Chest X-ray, PA view. Patient: 47 years old, sex M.
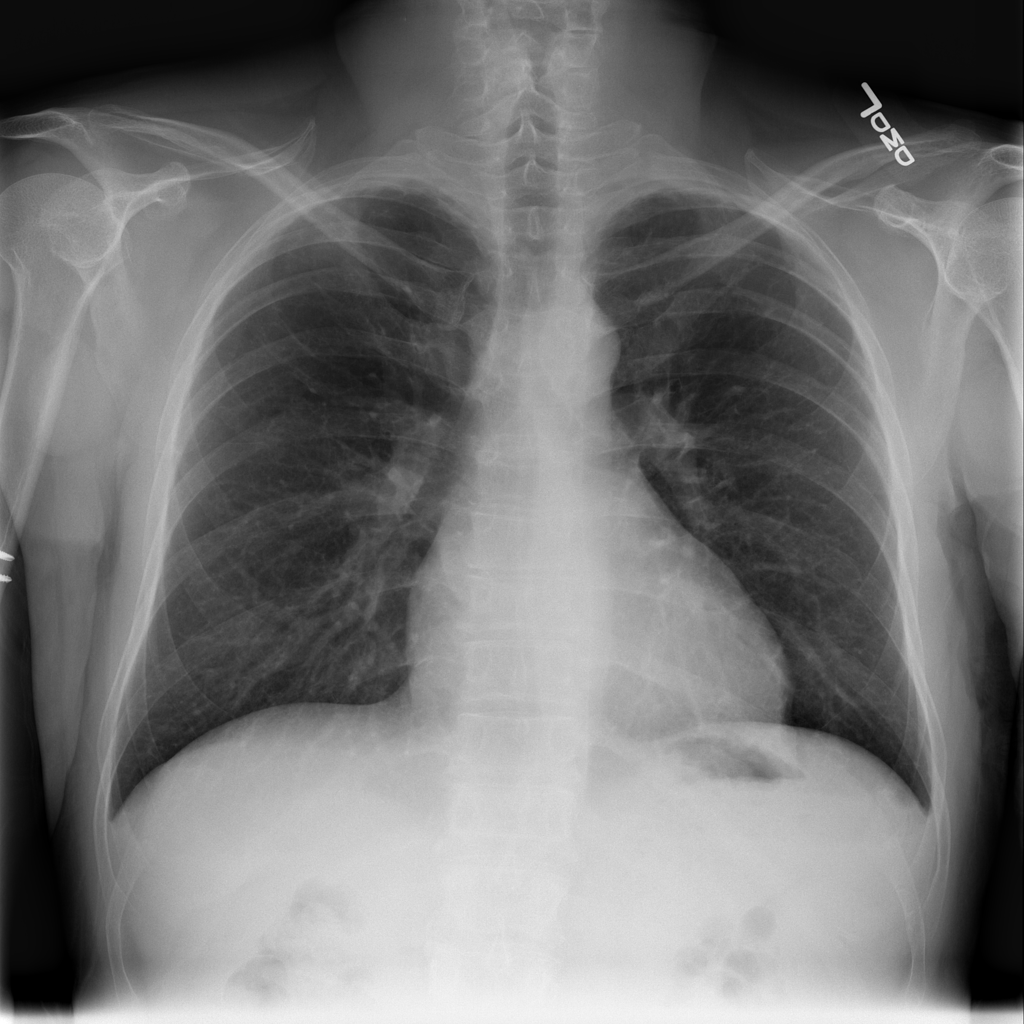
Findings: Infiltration